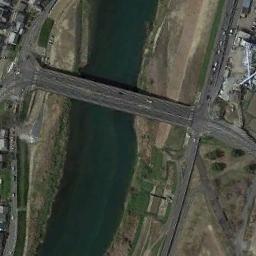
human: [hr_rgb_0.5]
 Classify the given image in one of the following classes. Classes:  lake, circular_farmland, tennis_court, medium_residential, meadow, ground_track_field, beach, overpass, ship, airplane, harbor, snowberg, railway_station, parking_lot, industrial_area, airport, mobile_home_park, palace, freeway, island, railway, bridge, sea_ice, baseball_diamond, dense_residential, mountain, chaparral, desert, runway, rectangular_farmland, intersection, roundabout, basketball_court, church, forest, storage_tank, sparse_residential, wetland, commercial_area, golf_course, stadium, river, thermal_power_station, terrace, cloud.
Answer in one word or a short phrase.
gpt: bridge